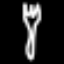
Label: fork